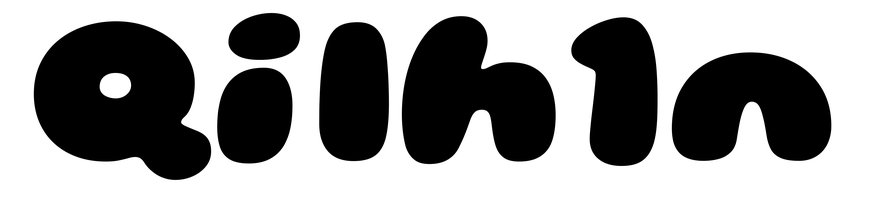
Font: Gluten_Black